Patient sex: M
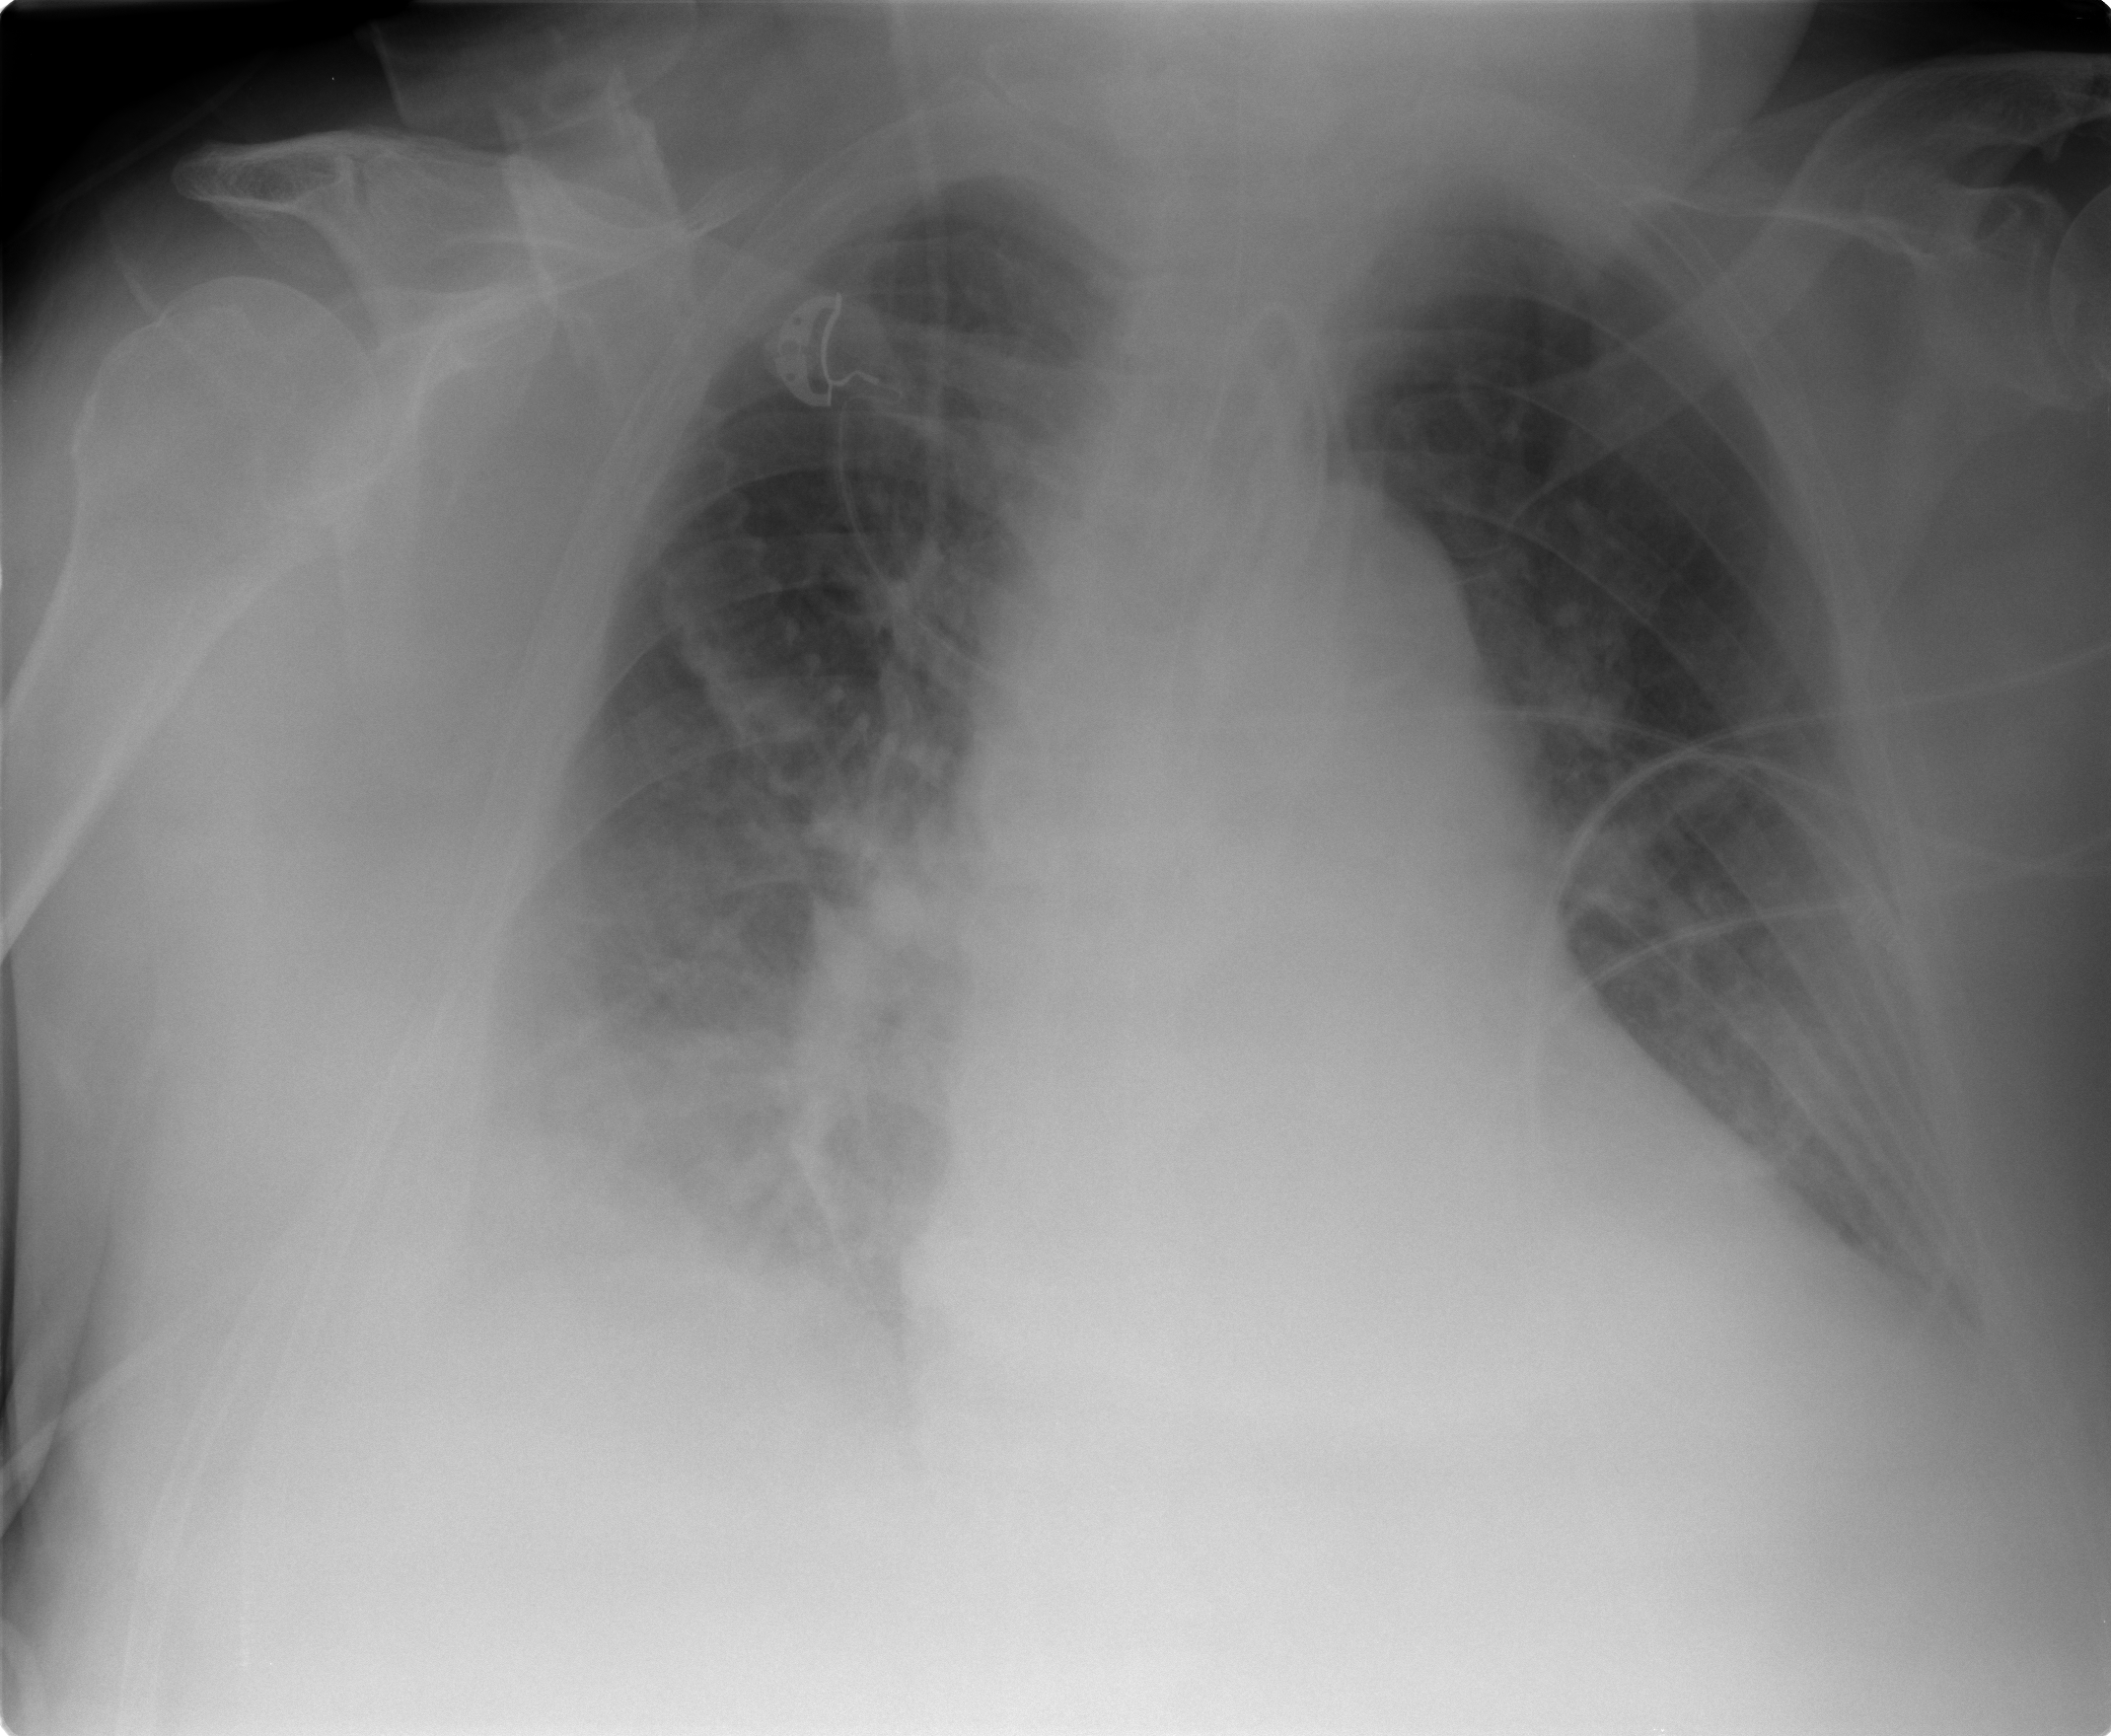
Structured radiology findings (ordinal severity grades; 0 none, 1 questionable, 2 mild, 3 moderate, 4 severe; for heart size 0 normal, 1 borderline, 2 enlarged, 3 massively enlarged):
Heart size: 2
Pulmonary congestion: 2
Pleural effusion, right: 2
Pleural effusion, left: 1
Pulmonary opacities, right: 3
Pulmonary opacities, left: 1
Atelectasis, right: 2
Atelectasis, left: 1